Question: Error seen in jenkins job console output ..
'''
[JSLint] Ready
[JSLint] calling jslint with args[-DxmlOutput=/var/lib/jenkins/jobs/test/workspace/, /var/lib/jenkins/jobs/test/workspace/src/main/resources/levels/level1.json, /var/lib/jenkins/jobs/test/workspace/src/main/resources/levels/level2.json, /var/lib/jenkins/jobs/test/workspace/src/main/resources/levels/level3.json]
[JSLint] JSLint path is jar:file:/var/lib/jenkins/plugins/jslint/WEB-INF/lib/classes.jar!/com/boxuk/jenkins/jslint/JSLintBuilder/jslint.js
ERROR: Build step failed with exception
org.mozilla.javascript.WrappedException: Wrapped java.io.FileNotFoundException: /var/lib/jenkins/jobs/test/workspace (Is a directory) (jslint.js#5732)
at org.mozilla.javascript.Context.throwAsScriptRuntimeEx(Context.java:1773)
at org.mozilla.javascript.MemberBox.newInstance(MemberBox.java:202)
at org.mozilla.javascript.NativeJavaClass.constructSpecific(NativeJavaClass.java:281)
at org.mozilla.javascript.NativeJavaClass.construct(NativeJavaClass.java:200)
at org.mozilla.javascript.ScriptRuntime.newObject(ScriptRuntime.java:2327)
at org.mozilla.javascript.gen.c3._c149(jslint.js:5732)
at org.mozilla.javascript.gen.c3.call(jslint.js)
at org.mozilla.javascript.optimizer.OptRuntime.call1(OptRuntime.java:66)
at org.mozilla.javascript.gen.c3._c0(jslint.js:5591)
at org.mozilla.javascript.gen.c3.call(jslint.js)
at org.mozilla.javascript.ContextFactory.doTopCall(ContextFactory.java:398)
at org.mozilla.javascript.ScriptRuntime.doTopCall(ScriptRuntime.java:3065)
at org.mozilla.javascript.gen.c3.call(jslint.js)
at org.mozilla.javascript.gen.c3.exec(jslint.js)
at org.mozilla.javascript.Context.evaluateReader(Context.java:1135)
at com.boxuk.jenkins.jslint.LintRunner.call(LintRunner.java:126)
at com.boxuk.jenkins.jslint.LintRunner.call(LintRunner.java:28)
at hudson.remoting.LocalChannel.call(LocalChannel.java:45)
at com.boxuk.jenkins.jslint.JSLintBuilder.perform(JSLintBuilder.java:116)
at hudson.tasks.BuildStepMonitor$1.perform(BuildStepMonitor.java:20)
at hudson.model.AbstractBuild$AbstractBuildExecution.perform(AbstractBuild.java:779)
at hudson.model.Build$BuildExecution.build(Build.java:205)
at hudson.model.Build$BuildExecution.doRun(Build.java:162)
at hudson.model.AbstractBuild$AbstractBuildExecution.run(AbstractBuild.java:537)
at hudson.model.Run.execute(Run.java:1744)
at hudson.model.FreeStyleBuild.run(FreeStyleBuild.java:43)
at hudson.model.ResourceController.execute(ResourceController.java:98)
at hudson.model.Executor.run(Executor.java:374)
Caused by: java.io.FileNotFoundException: /var/lib/jenkins/jobs/test/workspace (Is a directory)
at java.io.FileOutputStream.open(Native Method)
at java.io.FileOutputStream.<init>(FileOutputStream.java:221)
at java.io.FileOutputStream.<init>(FileOutputStream.java:110)
at java.io.FileWriter.<init>(FileWriter.java:63)
at sun.reflect.NativeConstructorAccessorImpl.newInstance0(Native Method)
at sun.reflect.NativeConstructorAccessorImpl.newInstance(NativeConstructorAccessorImpl.java:57)
at sun.reflect.DelegatingConstructorAccessorImpl.newInstance(DelegatingConstructorAccessorImpl.java:45)
at java.lang.reflect.Constructor.newInstance(Constructor.java:526)
at org.mozilla.javascript.MemberBox.newInstance(MemberBox.java:194)
... 26 more
Build step 'JSLint' marked build as failure
'''
jenkins job configuration ..

Here is how file system looks on jenkins server ..
'''
jenkins@work:~/jobs/test/workspace$ pwd
/var/lib/jenkins/jobs/test/workspace
jenkins@work:~$ ls src/main/resources/levels/
level1.json level2.json level3.json
'''
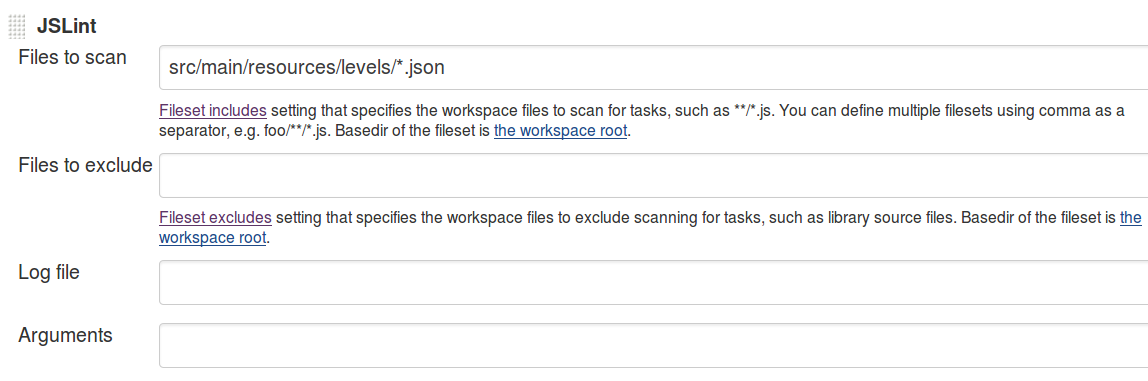
Answer: Anyway, as a workaround, try providing a full path to your json files should work.
You can try this:
Files to Scan: '/full_path/src/main/resources/levels/*.json'
---
I tried below configurations and it works for me